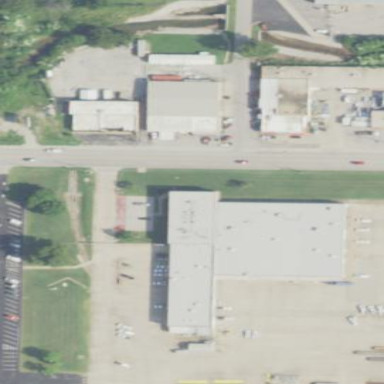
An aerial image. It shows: Office building.